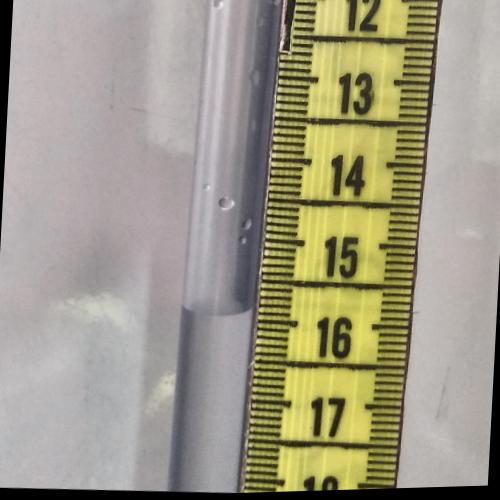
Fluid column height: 15.9 cm